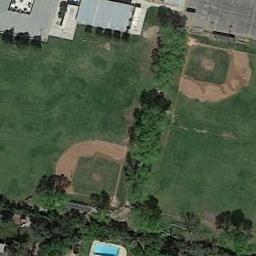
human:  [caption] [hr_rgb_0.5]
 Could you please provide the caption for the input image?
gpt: Two baseball diamonds surrounded by some trees while a pool and some houses beside .

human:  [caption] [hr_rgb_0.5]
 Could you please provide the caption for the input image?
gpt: There are two baseball diamonds in the grass surrounded by the houses and trees .

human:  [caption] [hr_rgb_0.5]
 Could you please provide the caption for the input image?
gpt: There is a red track next to the baseball field .

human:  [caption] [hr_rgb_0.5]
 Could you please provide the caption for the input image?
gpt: The two baseball diamonds are in both side of a row of trees .

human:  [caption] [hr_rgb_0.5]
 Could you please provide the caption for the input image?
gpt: One house is next to two baseball diamonds .